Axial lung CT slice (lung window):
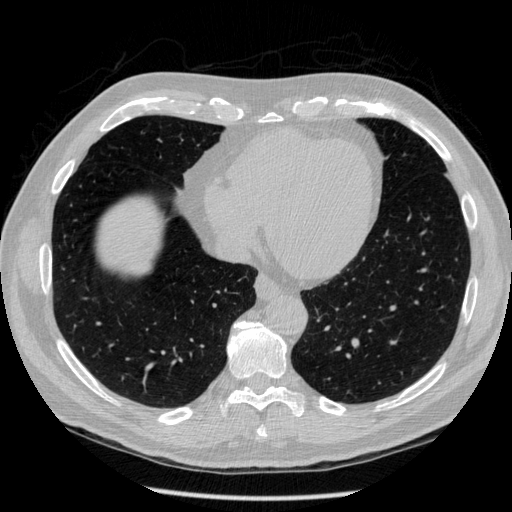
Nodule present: no